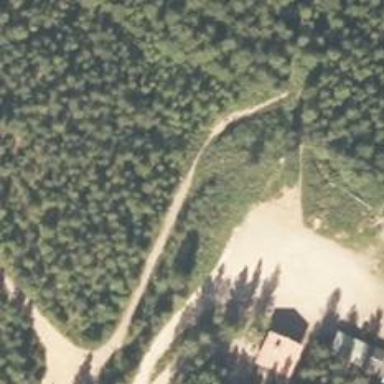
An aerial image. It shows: Nordic path road.